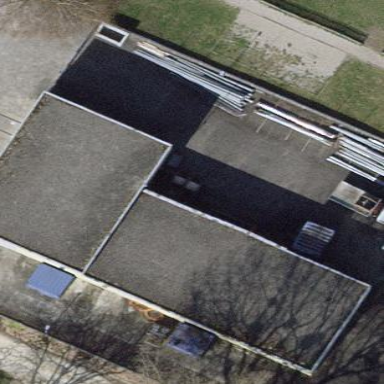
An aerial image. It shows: Service building.